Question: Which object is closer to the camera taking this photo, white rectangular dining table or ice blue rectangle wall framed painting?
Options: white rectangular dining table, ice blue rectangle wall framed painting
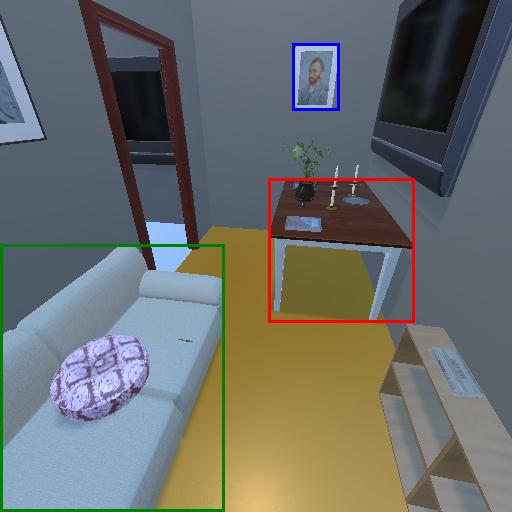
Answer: white rectangular dining table